Field crop: maize
Growth stage: 2
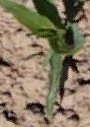
Species: maize